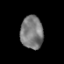
Tissue: prostate
Cell type: T cells
Senescence score: 0.35
Nuclear area (px): 727
Mean DAPI intensity: 123.532